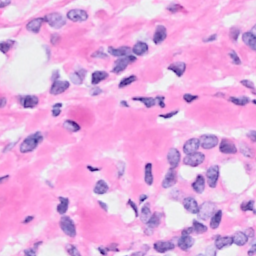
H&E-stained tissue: Breast